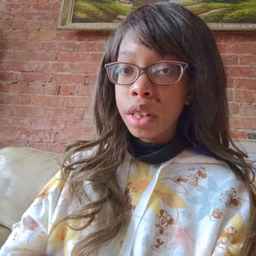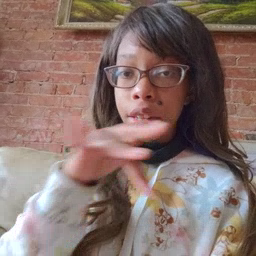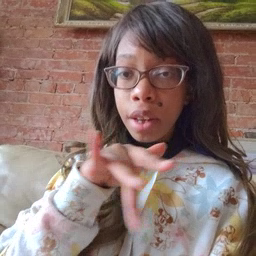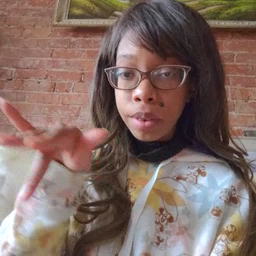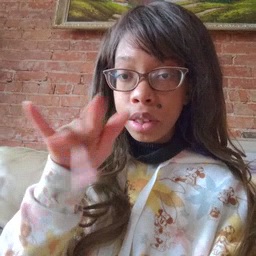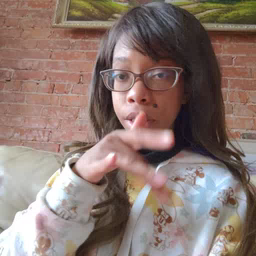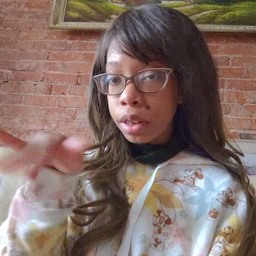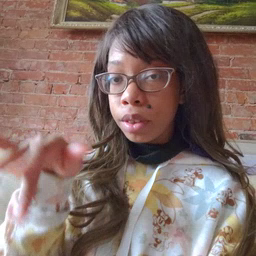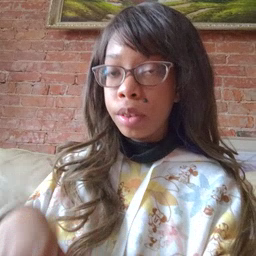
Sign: empty